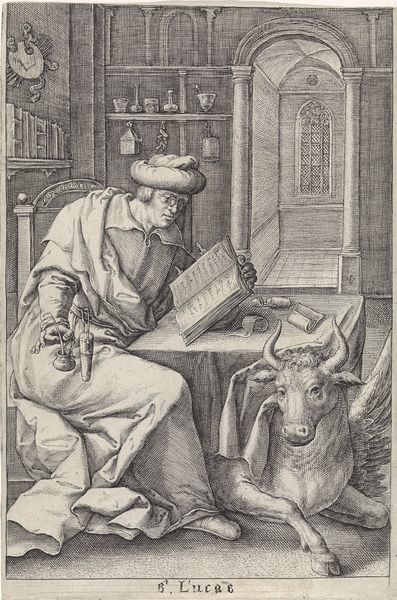
Titel: Evangelist Lucas
Künstler: Crispijn van de (I) Passe
Standort: Amsterdam
Institution: Rijksmuseum
Schlagwörter: feder, flügel, mann, weiß, fenster, grau, nase, schwarz, stuhl, säulen, tisch, tür, zeichnung, tier, regal, wand, augen, falten, kirche, gewand, gesang, huf, hufe, schrift, bücher, papier, bogen, kuh, rind, lesen, wandmalerei, robe, tor, gang, gefäß, unterschrift, buch, druck, brille, flur, tinte, wappen, hörner, studieren, dürer, tintenfass, ochse, stier, turban, monokel, chemie, lukas, lucae